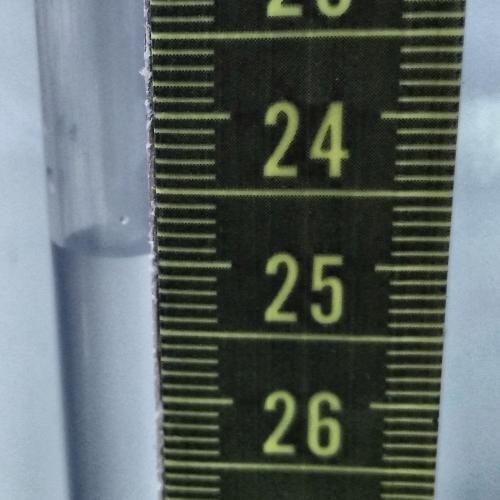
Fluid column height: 24.9 cm